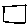
Label: square